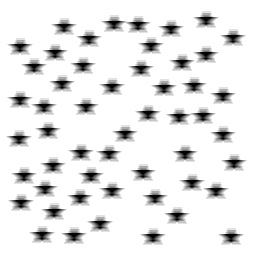
Squares: 0
Triangles: 0
Stars: 52
Total shapes: 52